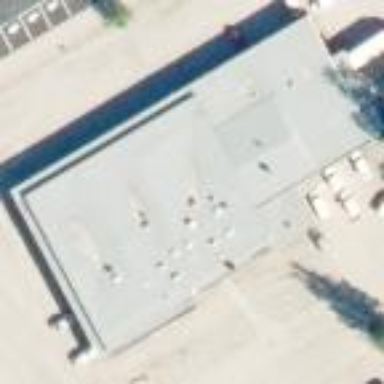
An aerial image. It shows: Retail building.